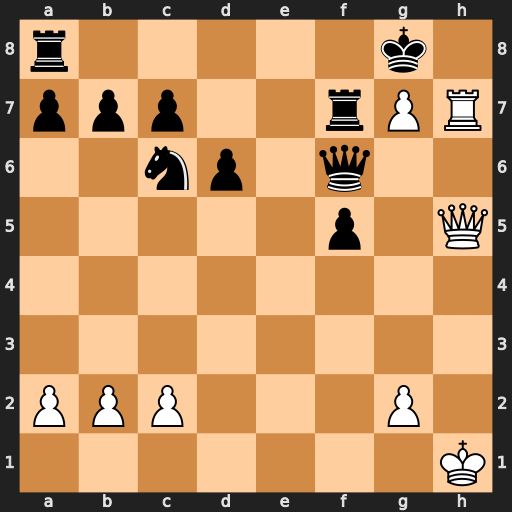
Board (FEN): r5k1/ppp2rPR/2np1q2/5p1Q/8/8/PPP3P1/7K
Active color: w
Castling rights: -
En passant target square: -
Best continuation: Rh8+ Kxg7 Qh7#